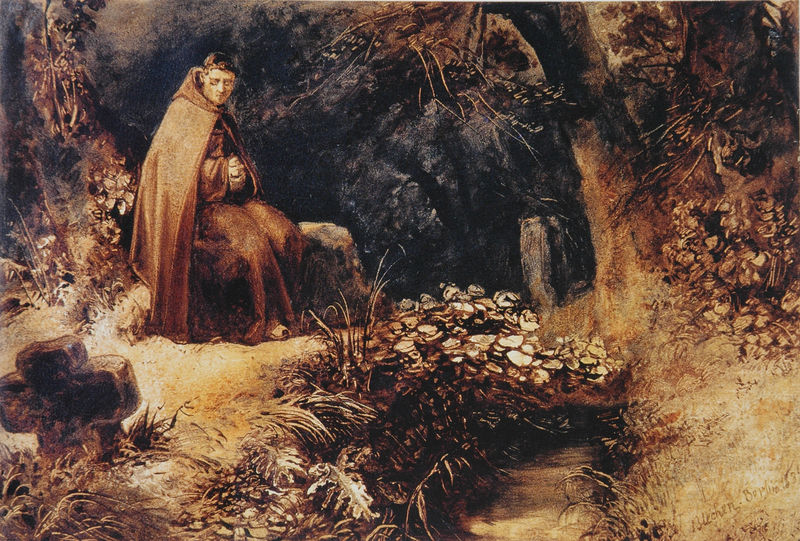
Titel: Mönch im Walde, vor einem Grabkreuz sitzend
Künstler: Carl Blechen
Standort: Schweinfurt
Institution: Sammlung Georg Schäfer
Schlagwörter: baum, blau, blätter, dunkel, felsen, gemälde, kopf, laub, mann, schatten, umhang, wasser, weiß, bäume, fluss, gelb, grün, landschaft, ocker, sitzen, abend, blume, blumen, braun, grau, hell, licht, nacht, schwarz, zeichnung, gras, hund, weg, wiese, beige, bibel, falten, gesicht, mensch, stein, steine, hände, ast, bach, baumstamm, erde, gräser, natur, schilf, stamm, brücke, busch, büsche, einsam, gebüsch, gewässer, sträucher, geistlicher, gewand, kutte, mantel, sitzend, person, pflanze, pflanzen, wald, ranken, fels, violett, kahl, herbst, winter, rast, bank, böschung, bischof, gefaltet, realistisch, widerschein, kreuz, lichtung, augen zu, friedhof, beten, gebet, flora, franz, schein, gefaltete hände, grab, blaugrün, mittelalter, andacht, sonnenschein, fauna, mönch, franziskus, graben, betend, waldweg, ausruhen, rinsal, kaputze, kapuze, grabkreuz, tonsur, kruez, eremit, steinblock, einsiedler, grabstein, hände gefaltet, steinkreuz, gräse, der heilide antonius, der heilige antonius, dunkkel, einsiedler#grab